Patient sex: M
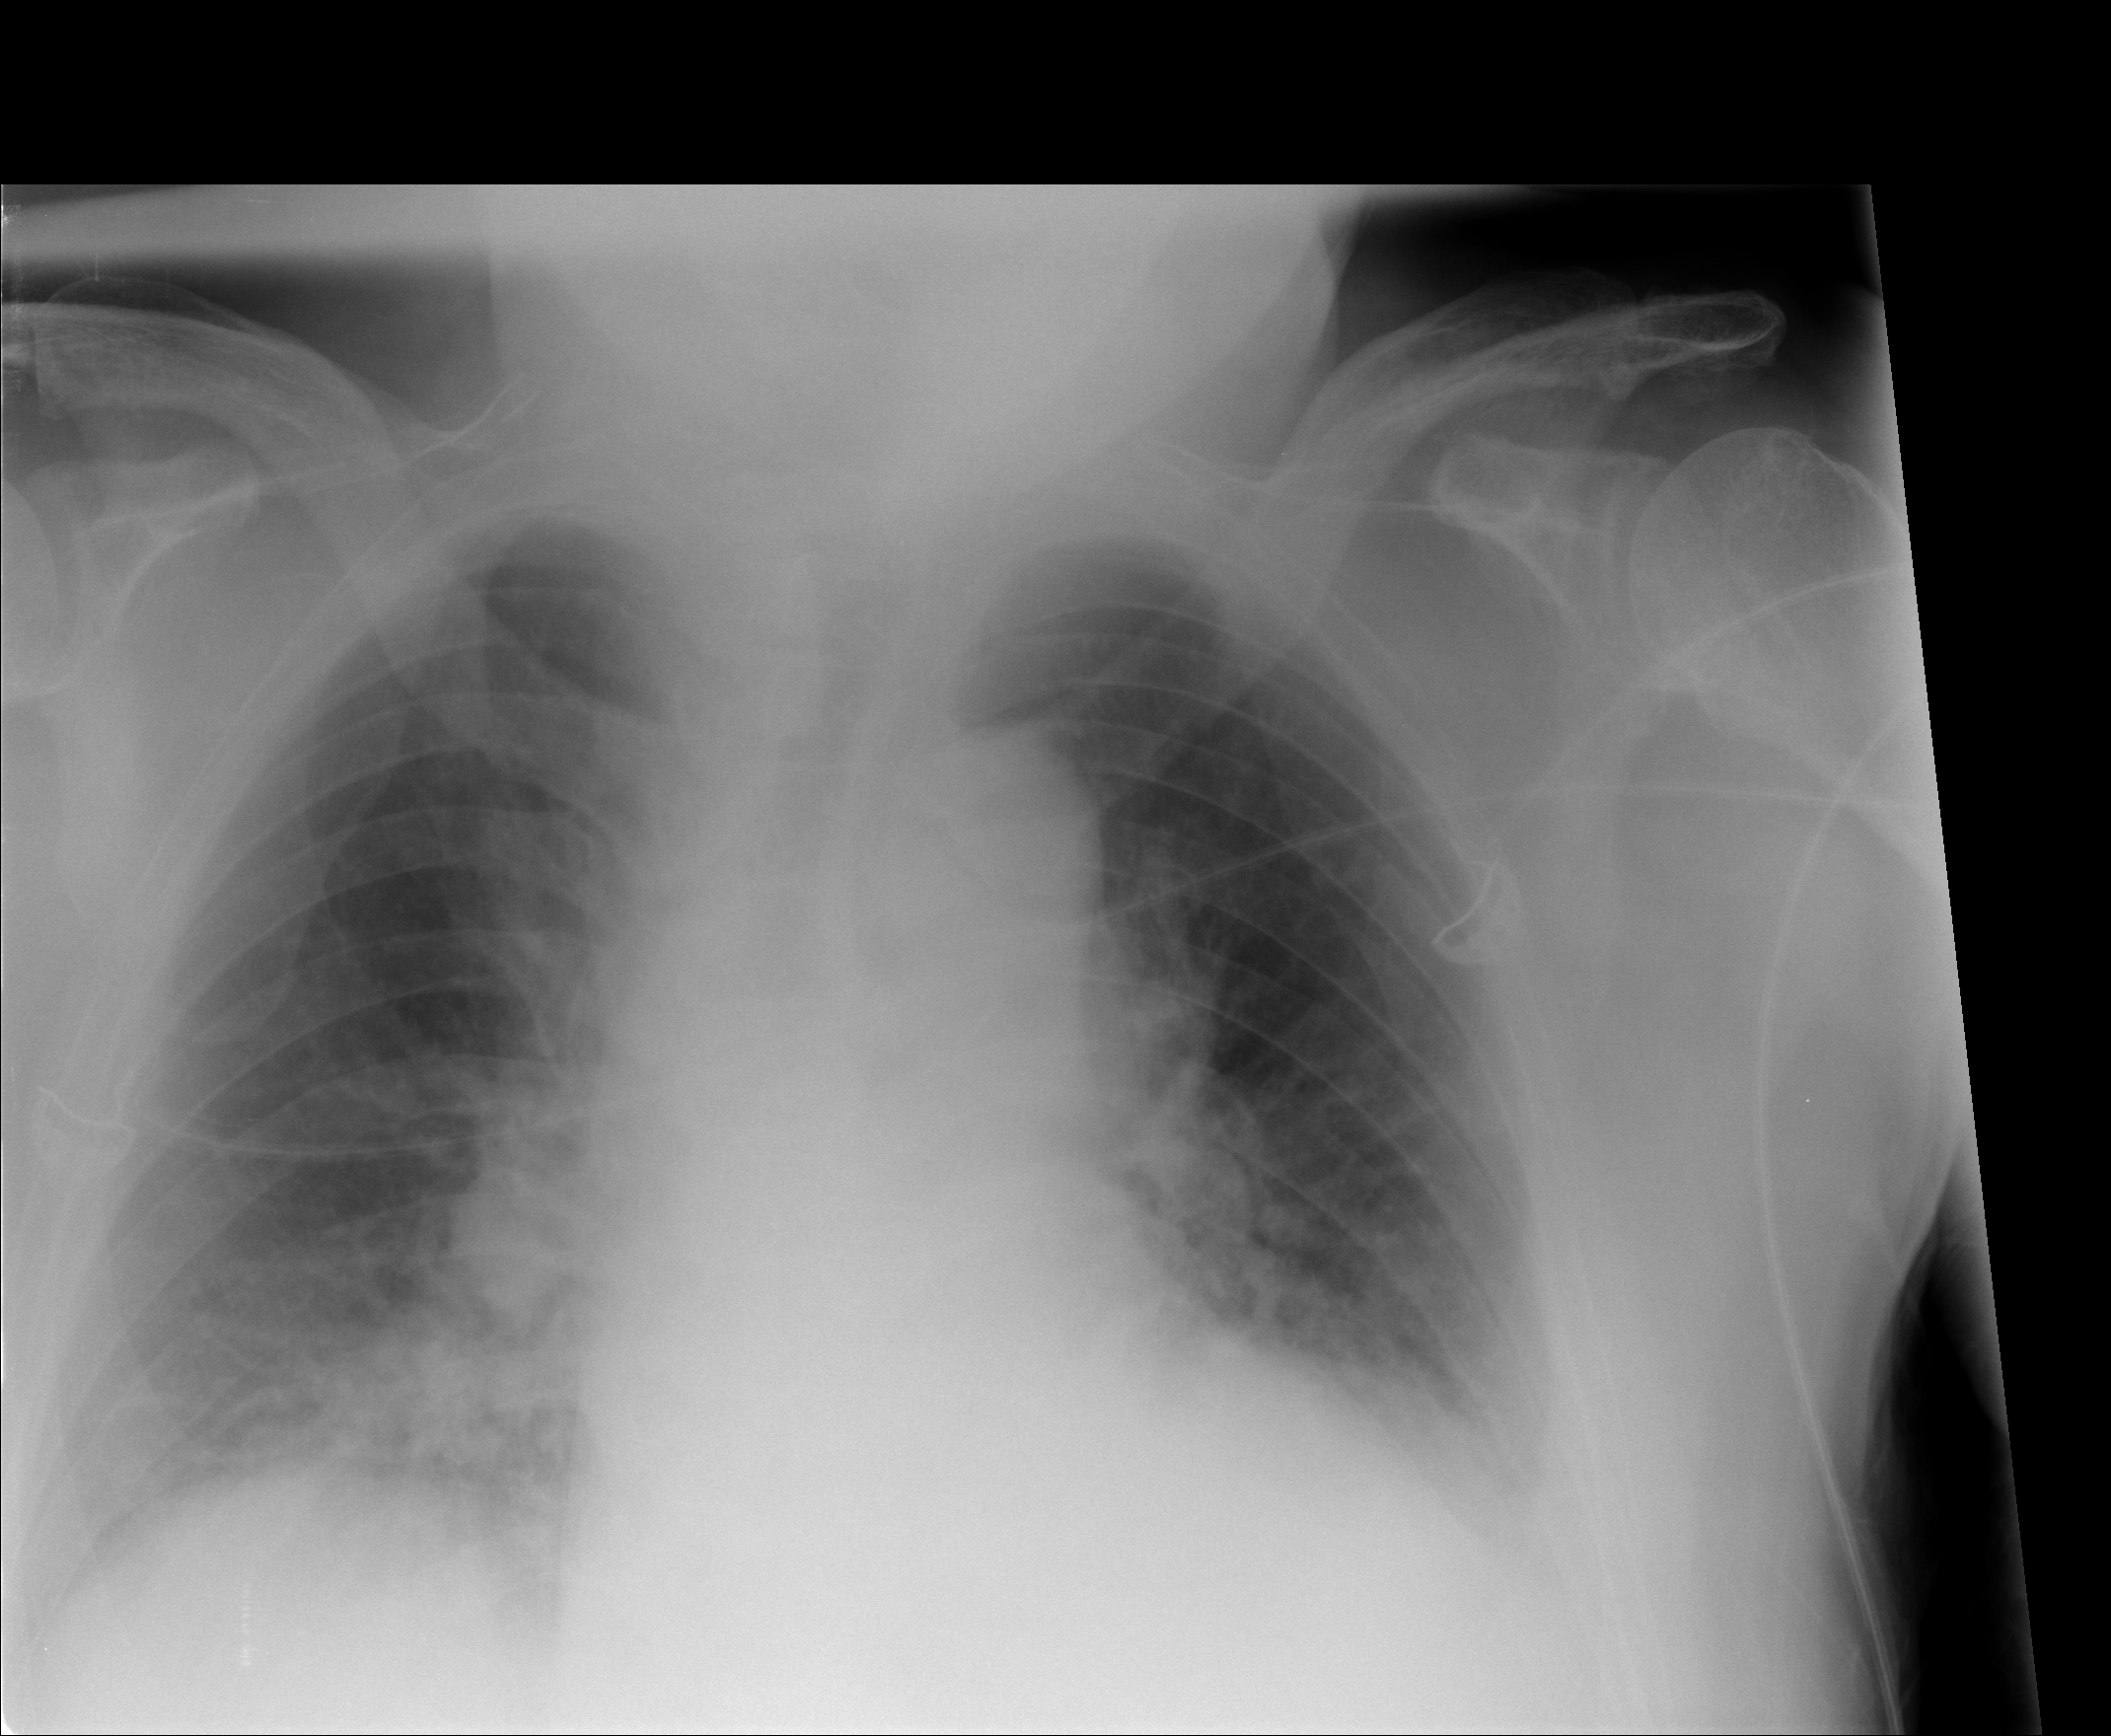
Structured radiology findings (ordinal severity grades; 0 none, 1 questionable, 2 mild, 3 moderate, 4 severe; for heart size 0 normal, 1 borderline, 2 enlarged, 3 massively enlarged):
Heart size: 2
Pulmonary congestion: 2
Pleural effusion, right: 0
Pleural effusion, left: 1
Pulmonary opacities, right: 0
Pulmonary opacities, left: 0
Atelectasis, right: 1
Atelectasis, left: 2